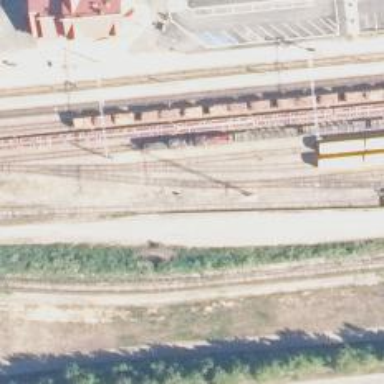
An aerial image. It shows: Wedge used for railway derailment.